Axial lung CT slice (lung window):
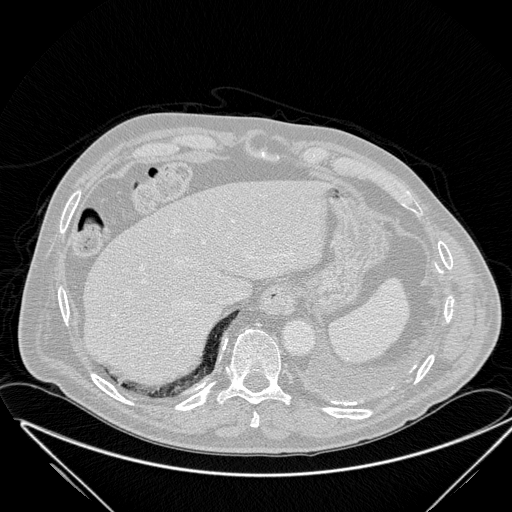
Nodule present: no